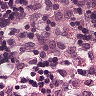
Metastatic tissue present: no